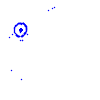
Particle: proton